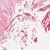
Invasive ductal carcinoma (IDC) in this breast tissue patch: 1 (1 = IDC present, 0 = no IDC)